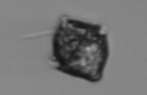
Label: Kryptoperidinium_triquetrum